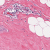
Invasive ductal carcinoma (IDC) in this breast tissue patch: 0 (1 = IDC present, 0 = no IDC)